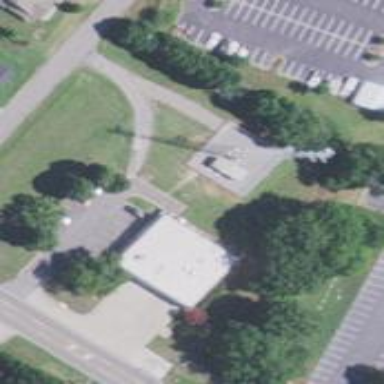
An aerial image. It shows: Communications tower.